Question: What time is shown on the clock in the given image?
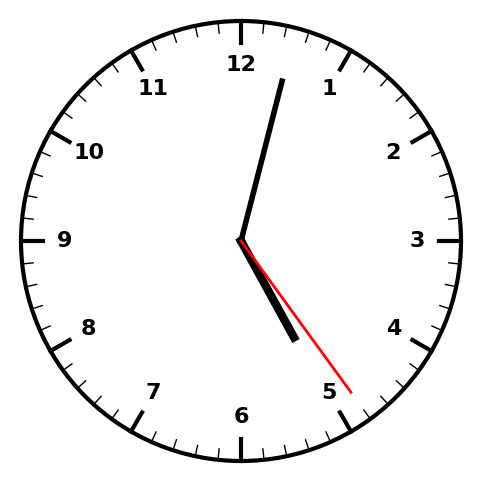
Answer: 05:02:24